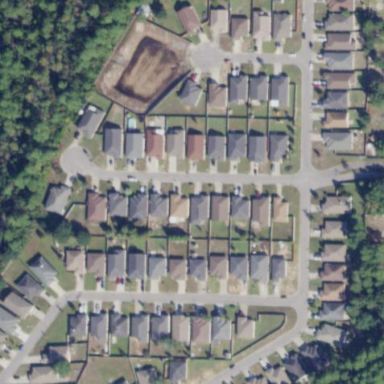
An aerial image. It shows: Single-family residential area.